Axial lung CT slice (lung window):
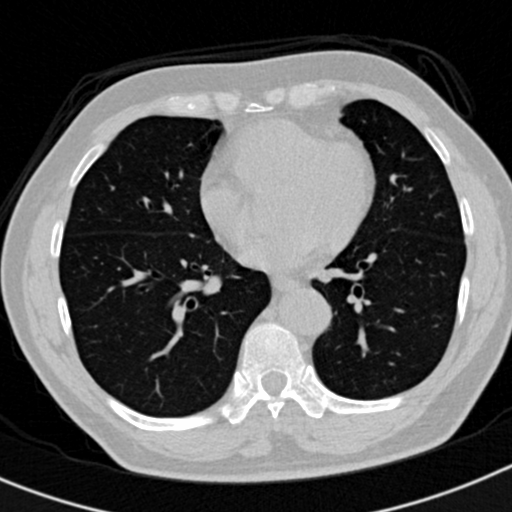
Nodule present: no